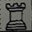
Piece: wR